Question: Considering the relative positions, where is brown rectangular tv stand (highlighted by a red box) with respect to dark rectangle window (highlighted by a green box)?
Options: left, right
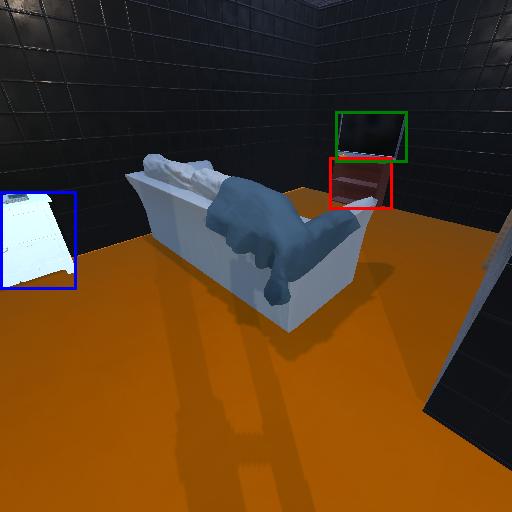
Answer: left